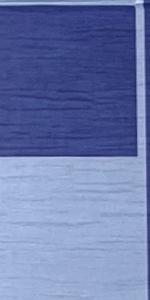
Label: Empty